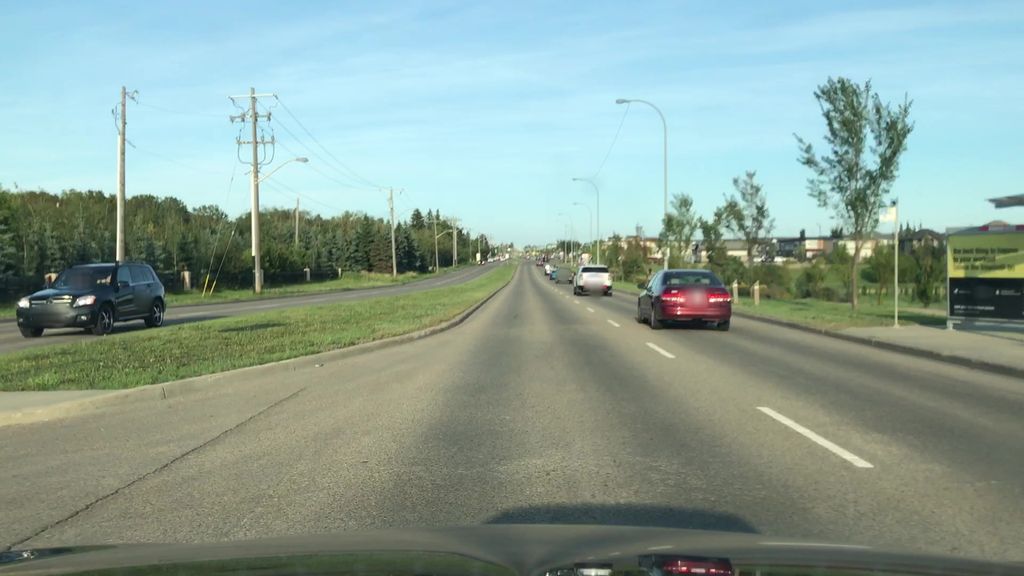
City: edmonton